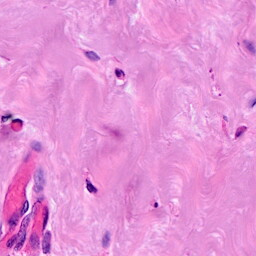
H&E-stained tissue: Breast